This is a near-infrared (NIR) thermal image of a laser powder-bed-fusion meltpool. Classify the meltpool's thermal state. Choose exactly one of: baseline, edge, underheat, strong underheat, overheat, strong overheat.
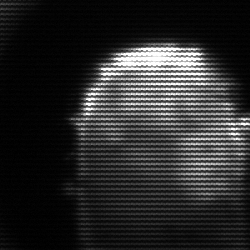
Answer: baseline